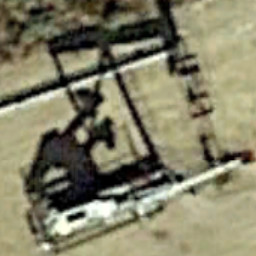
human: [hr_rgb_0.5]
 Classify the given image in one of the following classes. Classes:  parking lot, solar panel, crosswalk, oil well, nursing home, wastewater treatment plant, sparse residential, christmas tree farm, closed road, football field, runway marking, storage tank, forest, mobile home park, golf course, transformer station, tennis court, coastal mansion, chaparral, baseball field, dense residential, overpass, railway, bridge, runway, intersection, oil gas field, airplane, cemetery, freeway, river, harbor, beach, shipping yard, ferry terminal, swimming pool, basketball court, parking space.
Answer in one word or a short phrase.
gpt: oil well